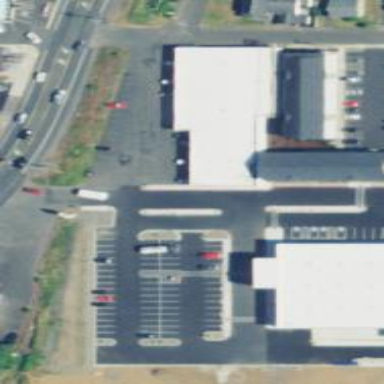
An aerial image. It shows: Convenience shop.